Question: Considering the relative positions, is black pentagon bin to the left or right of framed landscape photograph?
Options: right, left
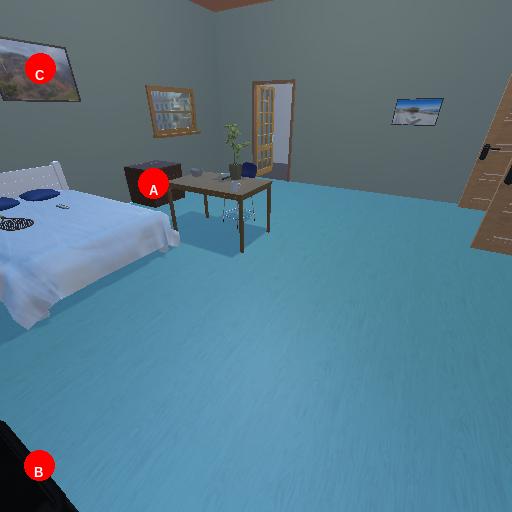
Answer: right